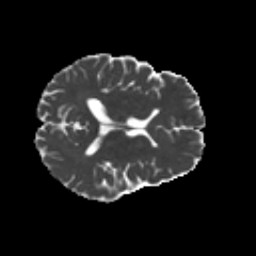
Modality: MD
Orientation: axial
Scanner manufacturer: siemens
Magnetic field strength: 3 T
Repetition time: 4.16 s
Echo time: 0.0806 s